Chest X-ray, PA view. Patient: 60 years old, sex M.
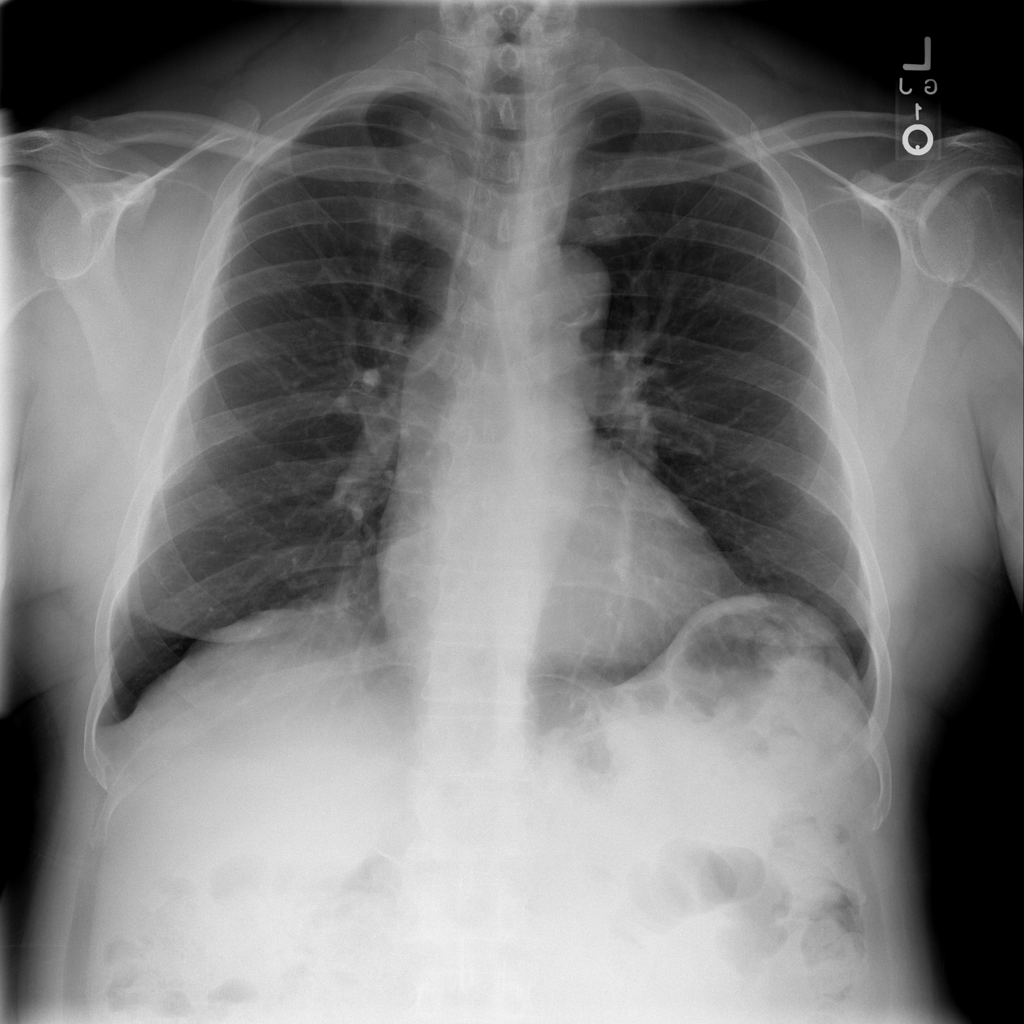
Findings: No Finding